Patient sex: M
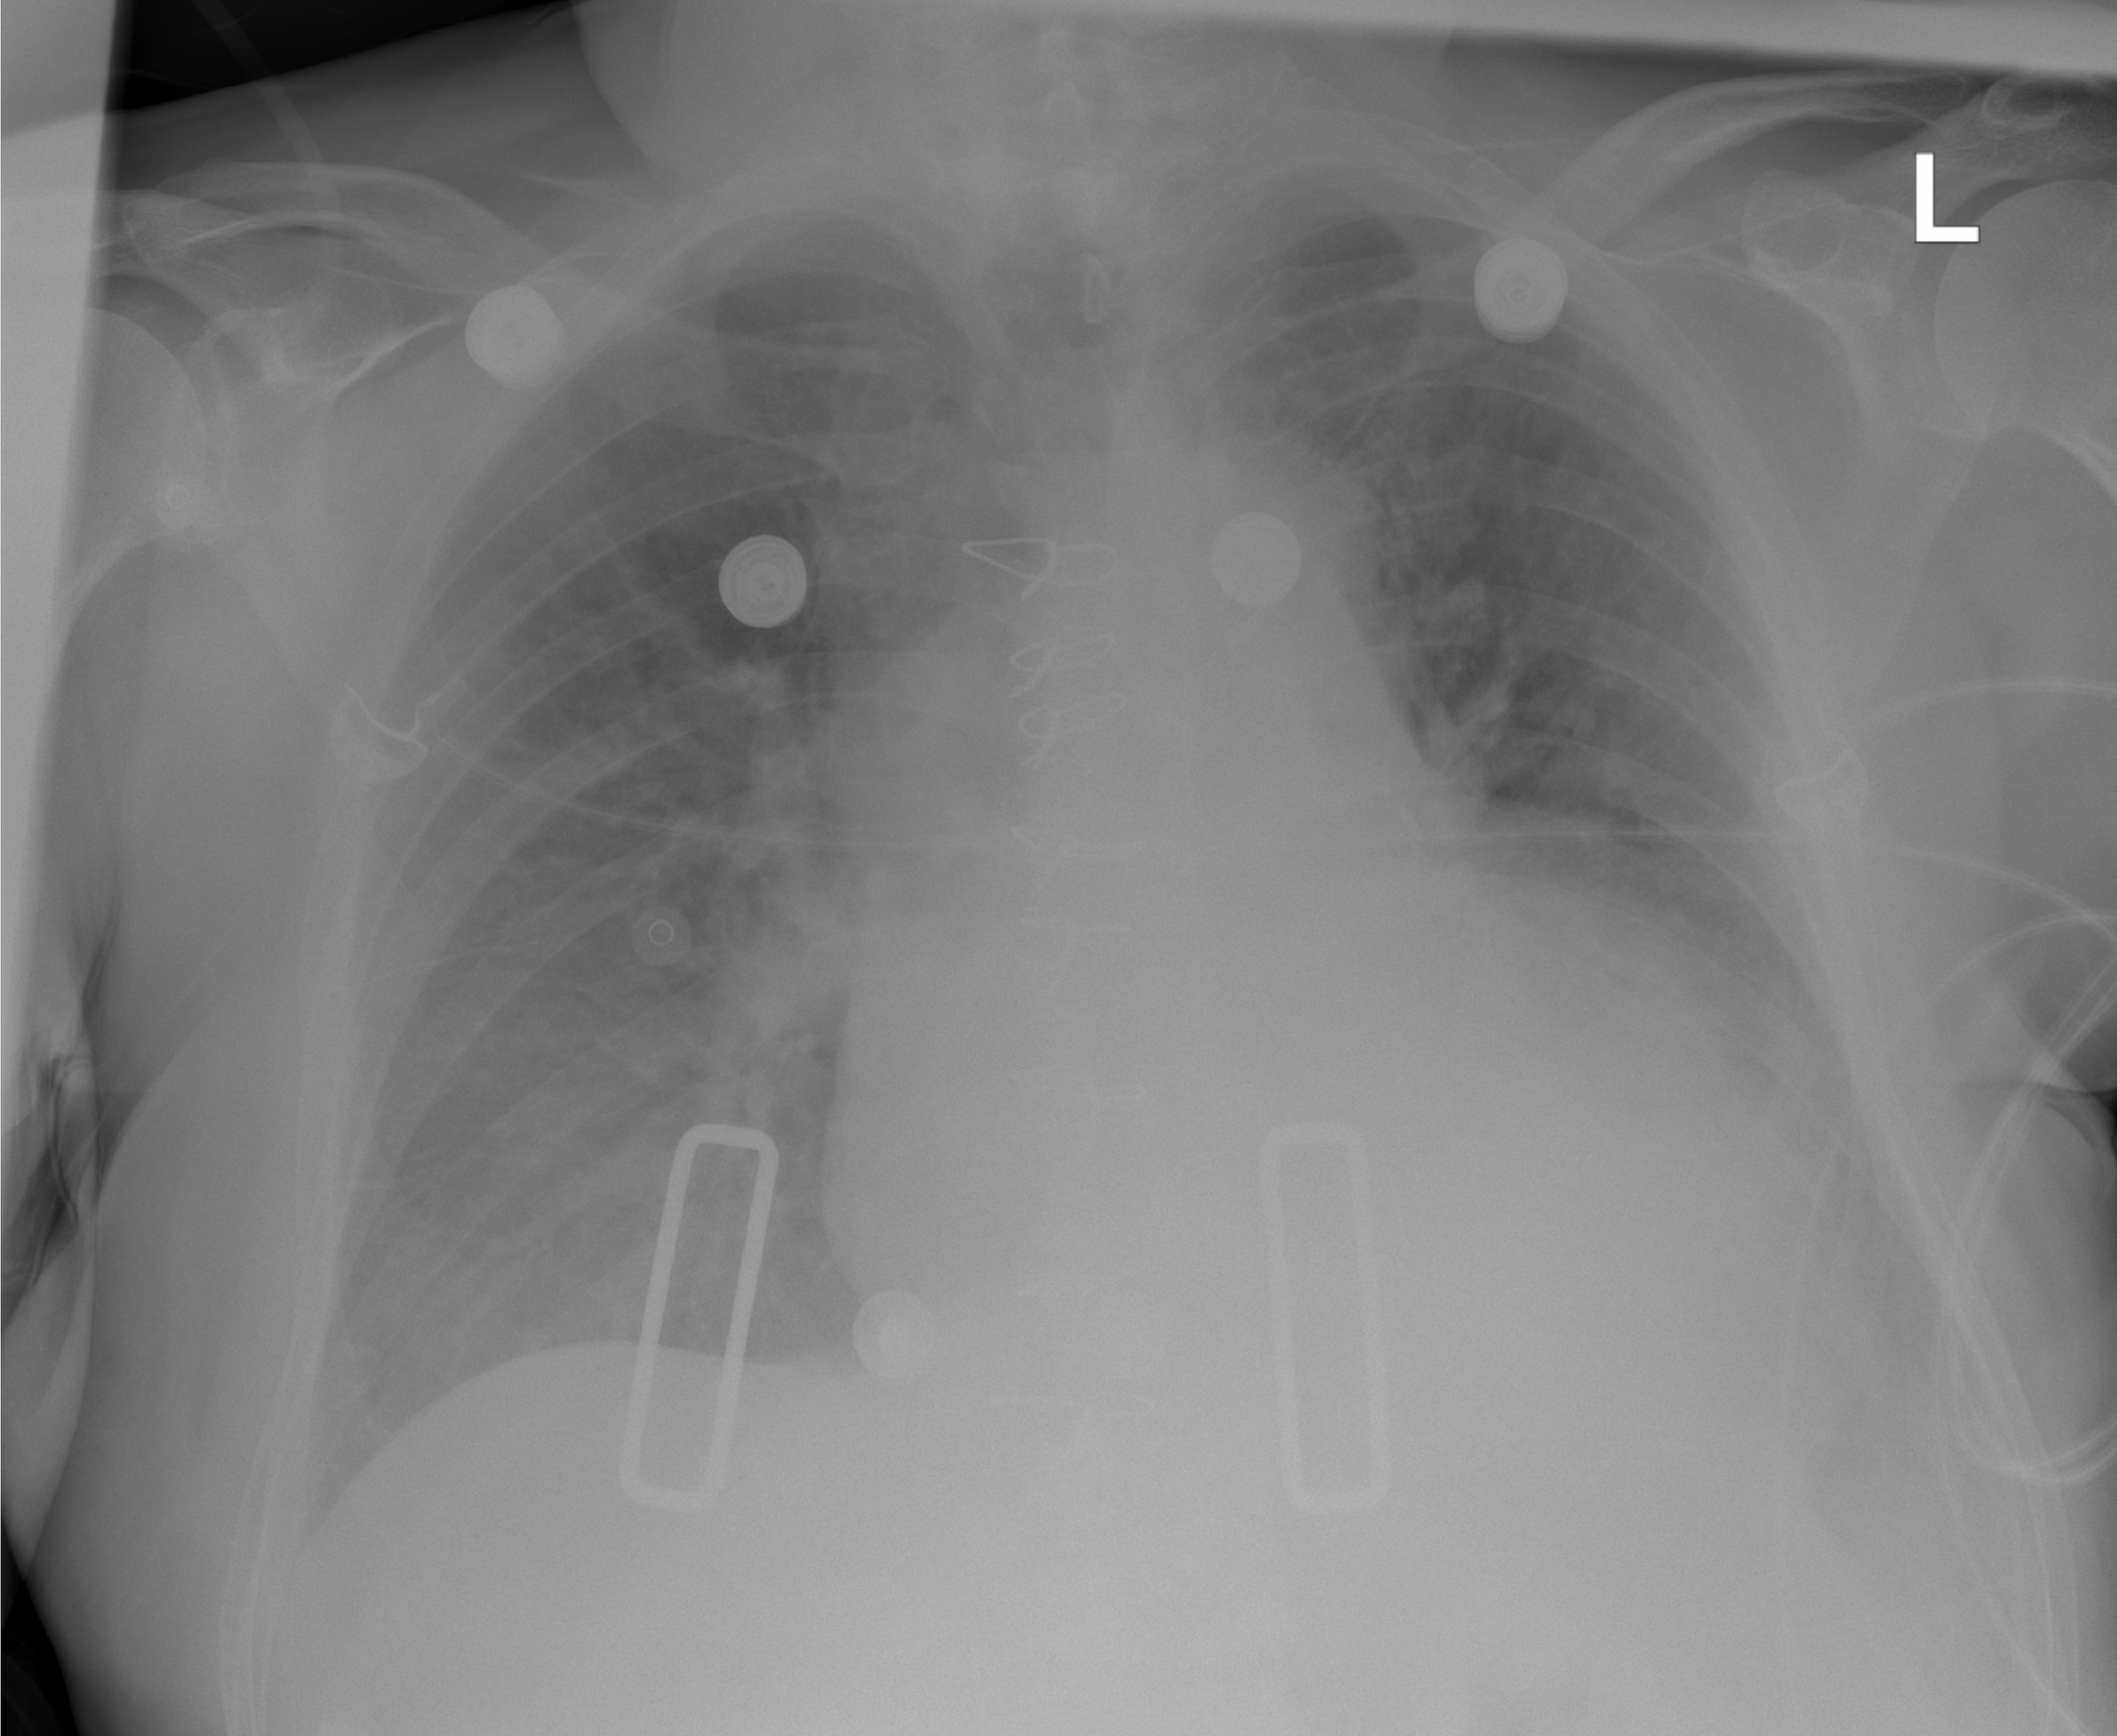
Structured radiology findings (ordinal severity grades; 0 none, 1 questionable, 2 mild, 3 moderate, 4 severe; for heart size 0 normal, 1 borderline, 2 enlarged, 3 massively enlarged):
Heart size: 2
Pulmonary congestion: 2
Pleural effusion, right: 0
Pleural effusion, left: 2
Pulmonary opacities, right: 0
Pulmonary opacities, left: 0
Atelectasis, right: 0
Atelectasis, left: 2